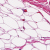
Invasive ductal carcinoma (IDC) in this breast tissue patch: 0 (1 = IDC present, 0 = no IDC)